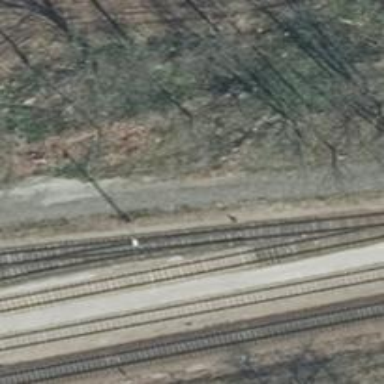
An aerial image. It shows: Railway switch with the turnout side on the left.